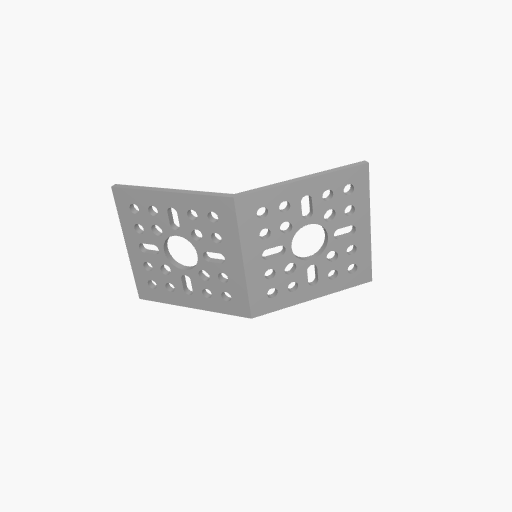
Part: AnglePatternBracket1-1